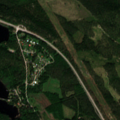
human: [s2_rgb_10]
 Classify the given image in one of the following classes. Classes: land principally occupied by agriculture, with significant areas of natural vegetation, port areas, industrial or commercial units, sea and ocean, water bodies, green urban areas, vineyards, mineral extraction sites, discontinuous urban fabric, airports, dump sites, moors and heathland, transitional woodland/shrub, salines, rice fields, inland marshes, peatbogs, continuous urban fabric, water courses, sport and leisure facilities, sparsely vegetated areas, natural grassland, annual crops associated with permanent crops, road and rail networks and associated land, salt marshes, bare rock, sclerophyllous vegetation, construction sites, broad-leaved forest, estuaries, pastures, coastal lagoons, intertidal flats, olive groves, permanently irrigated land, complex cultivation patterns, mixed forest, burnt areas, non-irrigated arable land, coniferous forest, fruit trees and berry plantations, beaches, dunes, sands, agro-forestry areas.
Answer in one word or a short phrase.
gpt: coniferous forest, mixed forest, water bodies